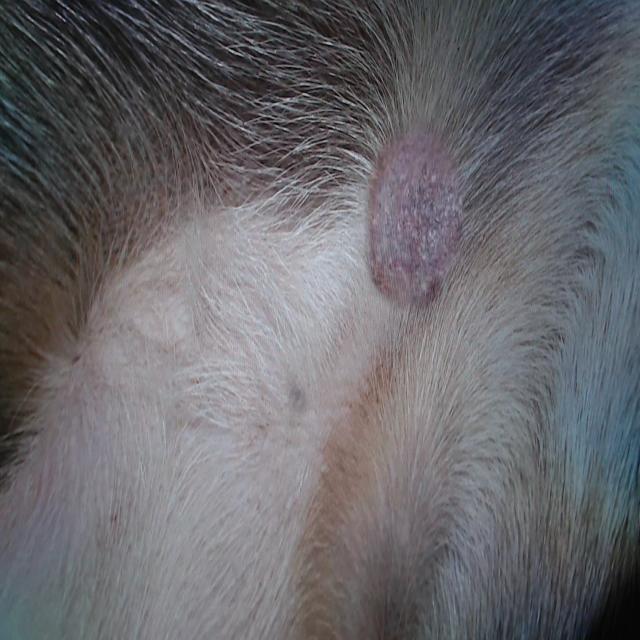
Canine ringworm (Dermatophytosis) — fungal infection caused by Microsporum or Trichophyton. Presents with circular alopecia, scaling, crusting, and broken hairs.